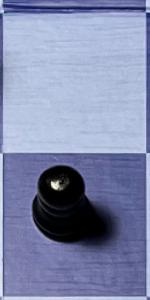
Label: Pawn_Black